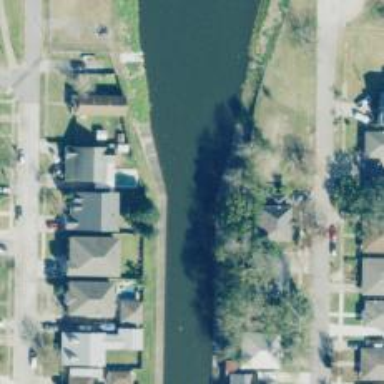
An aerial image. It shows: Canal.